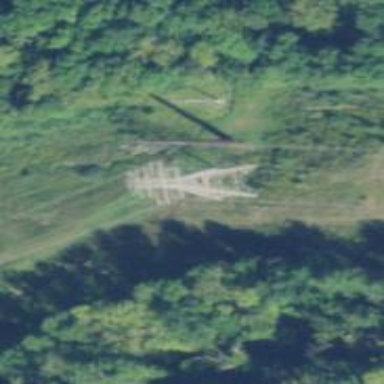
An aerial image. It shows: Lattice structure tower used for power distribution.